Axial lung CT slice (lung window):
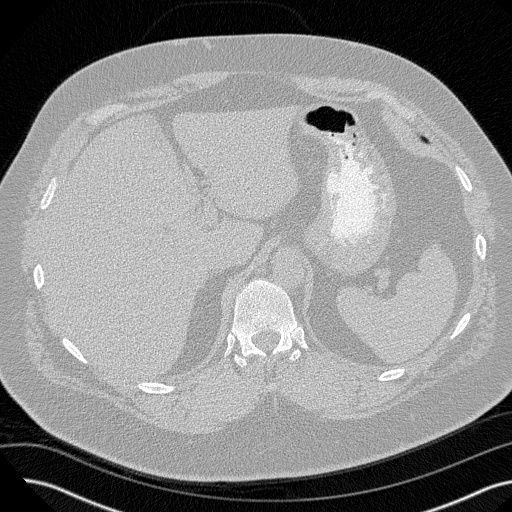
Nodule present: no